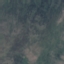
Land use / land cover: HerbaceousVegetation